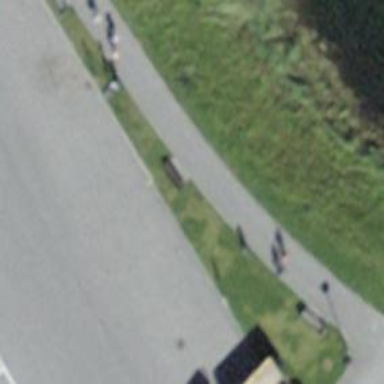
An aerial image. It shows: Bench.